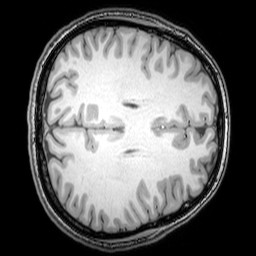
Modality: T1w
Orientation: axial
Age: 26
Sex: female
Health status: healthy
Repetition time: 0.081 s
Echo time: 0.037 s